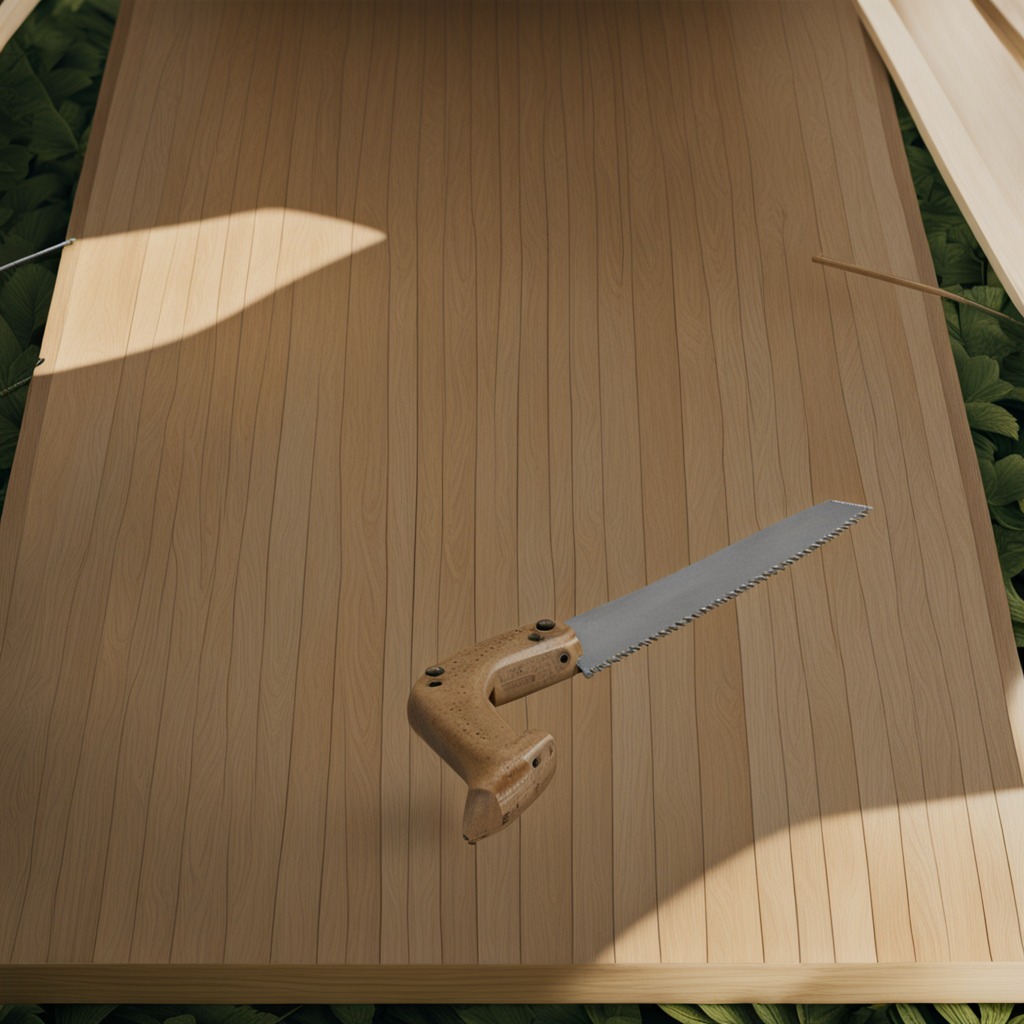
A metal saw lies on a wooden table in a jungle field workshop tent.